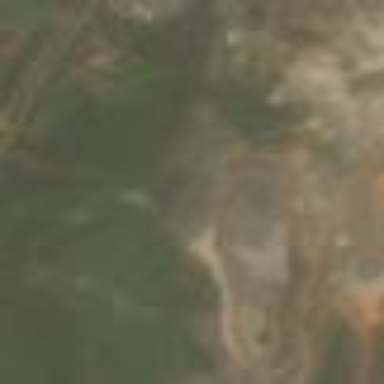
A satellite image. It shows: Quarry area.